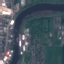
Label: River